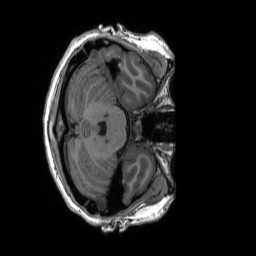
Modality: T1w
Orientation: axial
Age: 32
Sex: female
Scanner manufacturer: siemens
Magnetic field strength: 3 T
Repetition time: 2.53 s
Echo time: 0.0033 s